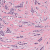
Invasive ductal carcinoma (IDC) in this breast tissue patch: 1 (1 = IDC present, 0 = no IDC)